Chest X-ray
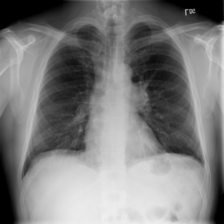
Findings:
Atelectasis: negative
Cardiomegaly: negative
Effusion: negative
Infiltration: negative
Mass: negative
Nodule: negative
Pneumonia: negative
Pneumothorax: negative
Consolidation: negative
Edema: negative
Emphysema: negative
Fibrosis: negative
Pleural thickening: negative
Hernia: negative